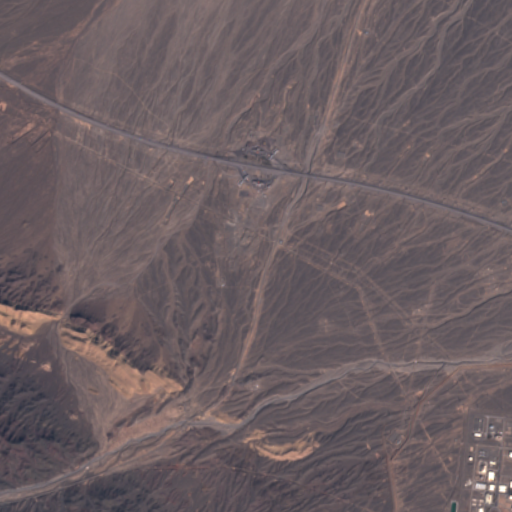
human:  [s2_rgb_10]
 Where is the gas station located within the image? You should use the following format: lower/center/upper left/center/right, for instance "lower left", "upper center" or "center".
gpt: The gas station is located in the upper center of the image.
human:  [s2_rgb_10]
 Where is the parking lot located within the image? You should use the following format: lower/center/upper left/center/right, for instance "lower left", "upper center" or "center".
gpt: The parking lot is located in the upper center of the image.
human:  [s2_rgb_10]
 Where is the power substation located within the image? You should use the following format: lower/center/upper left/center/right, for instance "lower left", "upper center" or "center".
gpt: The power substation is located in the lower right of the image.
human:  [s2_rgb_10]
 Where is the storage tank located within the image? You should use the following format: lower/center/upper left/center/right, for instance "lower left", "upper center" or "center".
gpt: The storage tank is located in the lower right of the image.
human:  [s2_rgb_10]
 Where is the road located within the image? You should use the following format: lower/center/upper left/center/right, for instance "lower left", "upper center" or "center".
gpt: There is no road in the image.